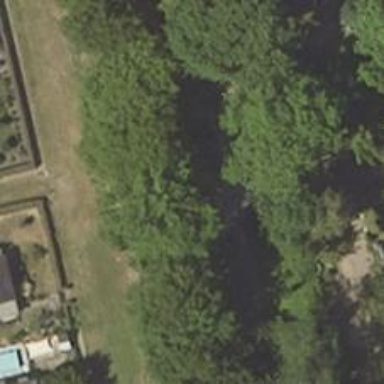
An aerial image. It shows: Memorial site with historic significance.